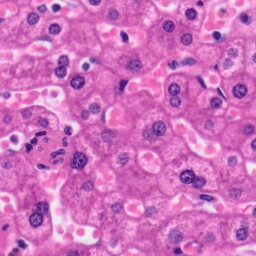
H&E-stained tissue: Liver